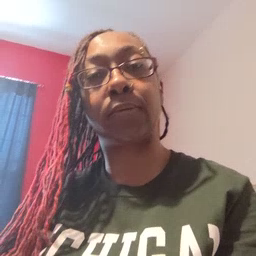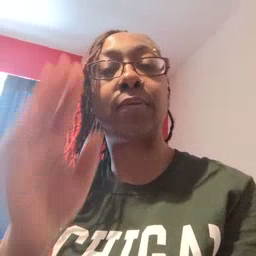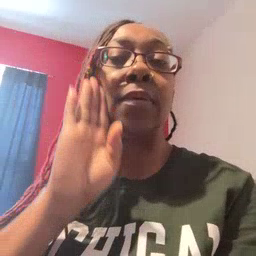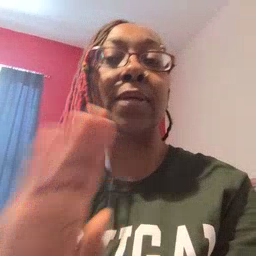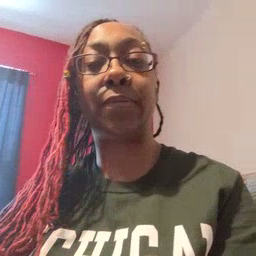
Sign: brown